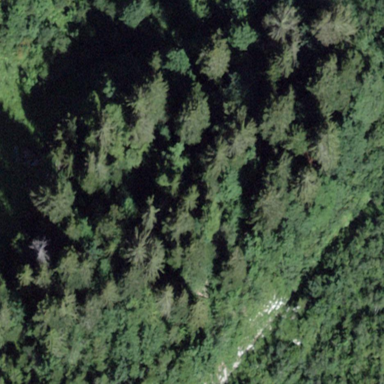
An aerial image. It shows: Forest area.